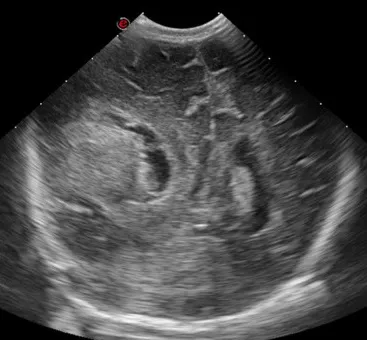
CUS and MRI brain findings of case 2. (A) cUS coronal view, showing a large echogenic parieto-occipital lesion at the right side, presumably extra-axial hemorrhage with midline shift to the left side.
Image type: radiology (ultrasound)